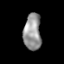
Tissue: lung
Cell type: Epithelial cells
Senescence score: 0.1685
Nuclear area (px): 620
Mean DAPI intensity: 150.535